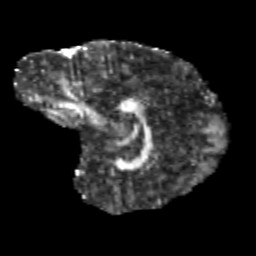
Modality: FA
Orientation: sagittal
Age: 9
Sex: male
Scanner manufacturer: siemens
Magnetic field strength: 3 T
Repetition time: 3.8 s
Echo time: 0.07 s